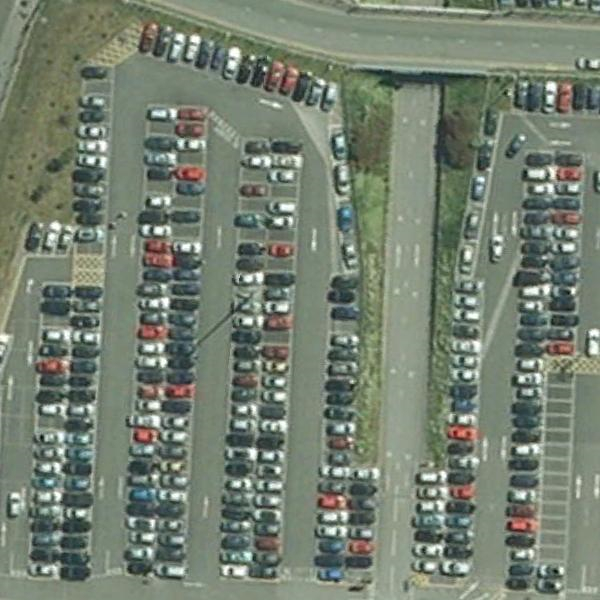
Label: Parking